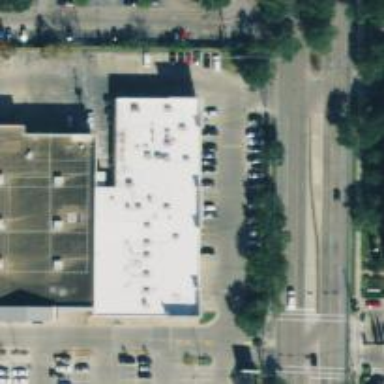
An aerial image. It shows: Parking space.